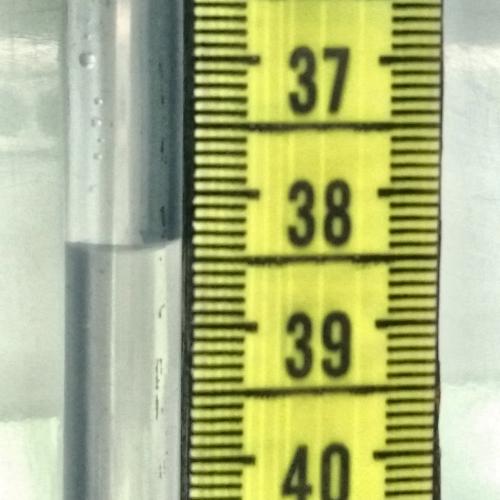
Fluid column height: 38.4 cm